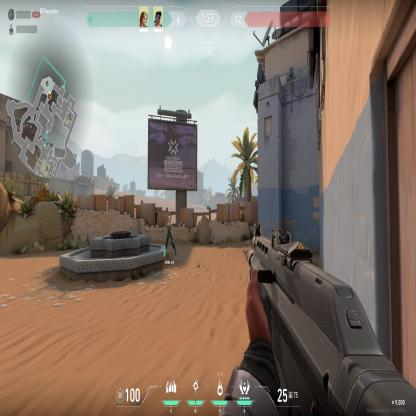
Label: teammate